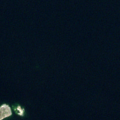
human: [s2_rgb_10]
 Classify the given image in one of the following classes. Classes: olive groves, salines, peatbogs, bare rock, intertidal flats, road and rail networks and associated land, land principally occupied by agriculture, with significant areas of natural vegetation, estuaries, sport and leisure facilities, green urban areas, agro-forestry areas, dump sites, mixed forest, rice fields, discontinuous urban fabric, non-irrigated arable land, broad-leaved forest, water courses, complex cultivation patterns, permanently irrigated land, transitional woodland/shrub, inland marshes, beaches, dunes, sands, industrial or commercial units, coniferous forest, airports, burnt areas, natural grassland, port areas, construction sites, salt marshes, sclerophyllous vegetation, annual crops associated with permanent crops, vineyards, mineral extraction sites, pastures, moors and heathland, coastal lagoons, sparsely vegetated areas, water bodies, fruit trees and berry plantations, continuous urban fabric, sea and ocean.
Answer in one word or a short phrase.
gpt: sea and ocean